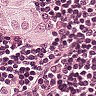
Metastatic tissue present: yes